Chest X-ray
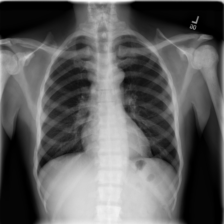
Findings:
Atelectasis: negative
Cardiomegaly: negative
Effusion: negative
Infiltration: positive
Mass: negative
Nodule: positive
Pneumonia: negative
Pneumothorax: negative
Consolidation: negative
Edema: negative
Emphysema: negative
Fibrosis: negative
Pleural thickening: negative
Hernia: negative